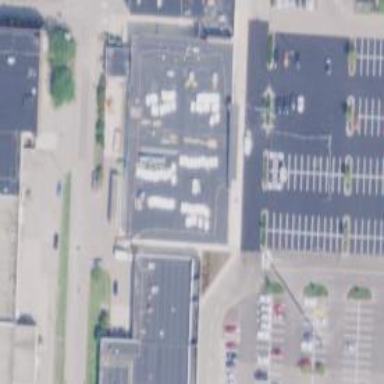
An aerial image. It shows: Retail building.